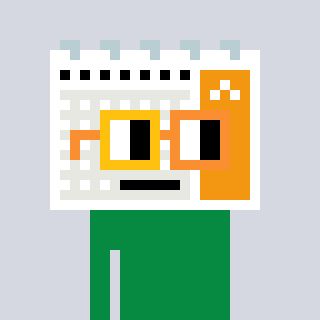
a pixel art character with square yellow and orange glasses, a calendar-shaped head and a green-colored body on a cool background